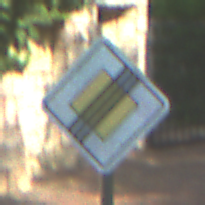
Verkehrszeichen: EndeVorfahrtsstrasse
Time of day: MorningAfternoon
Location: Outdoor (Urban)
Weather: PartlyCloudy
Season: NotSpecified
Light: Natural